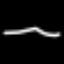
Label: line